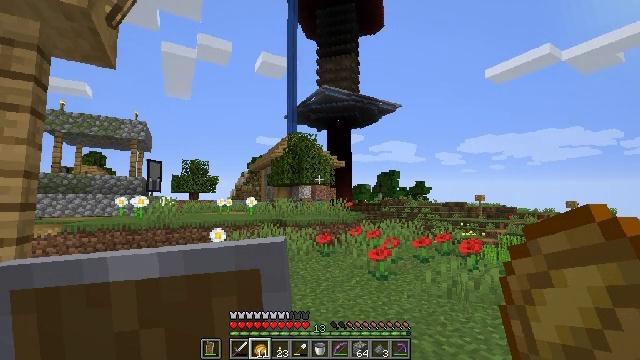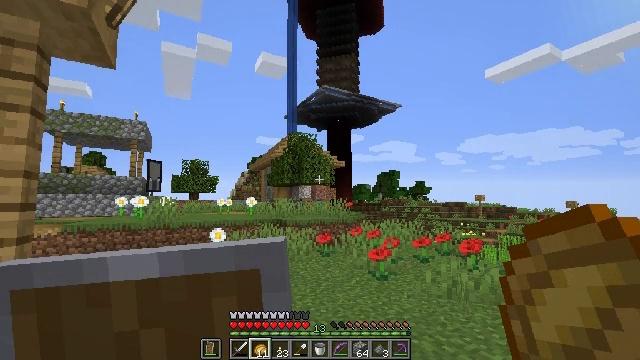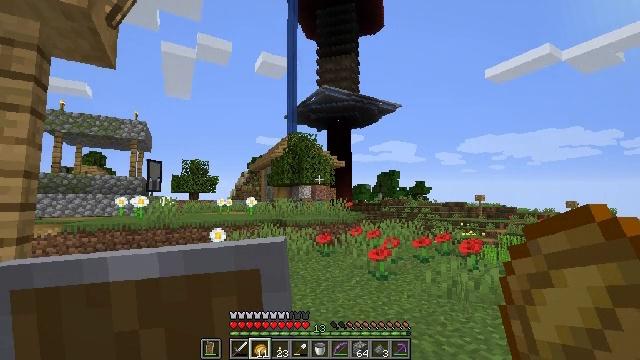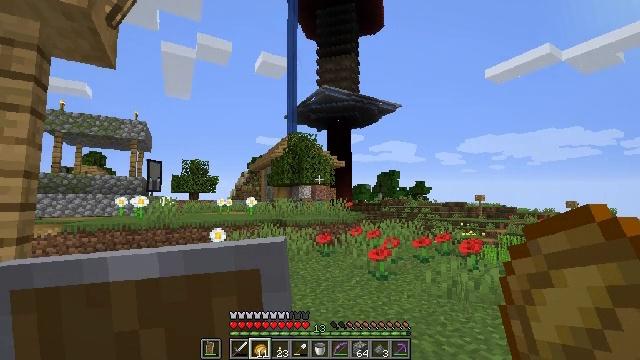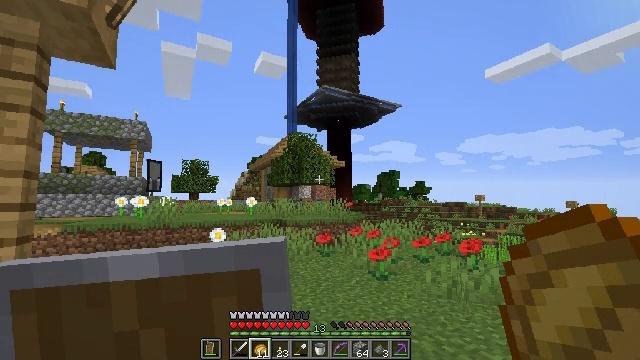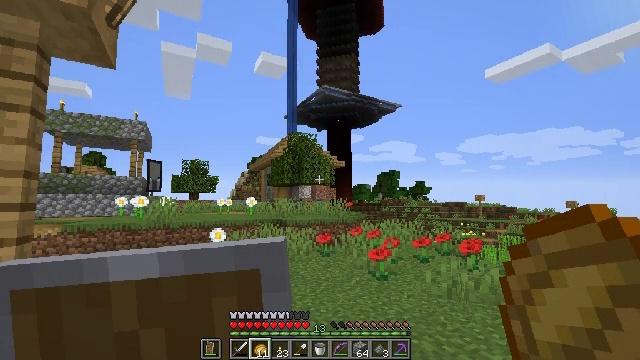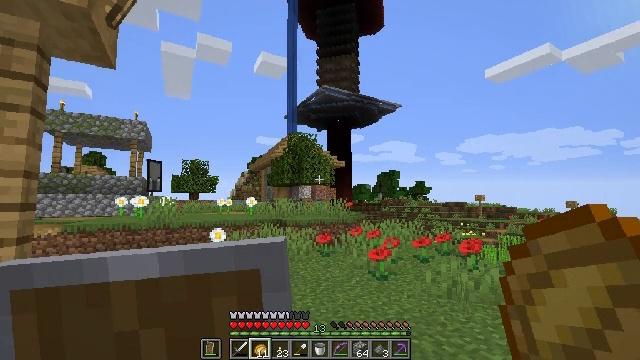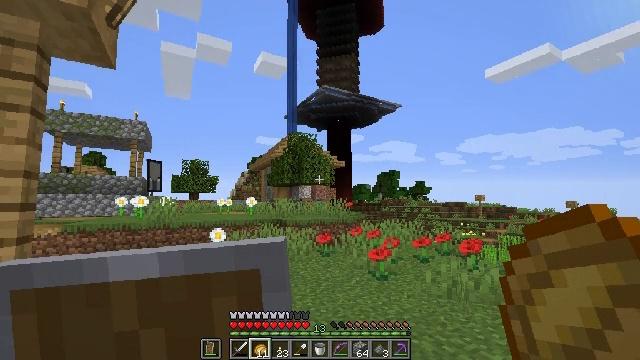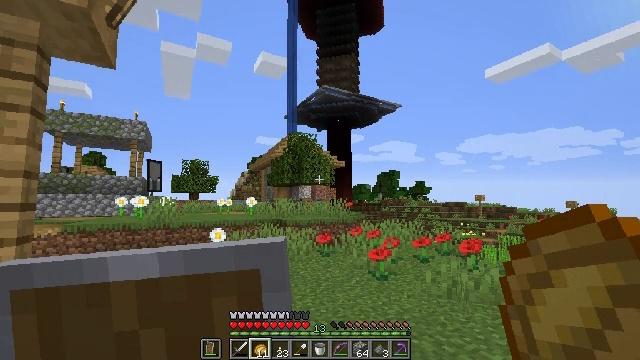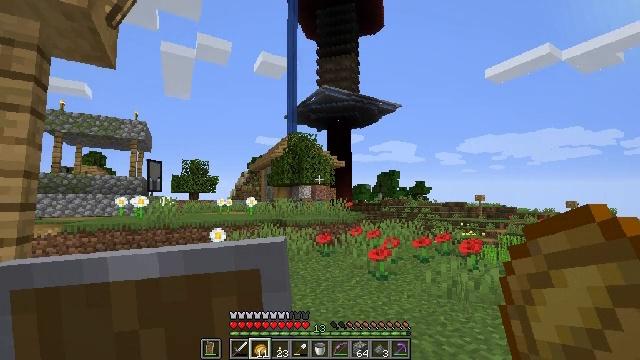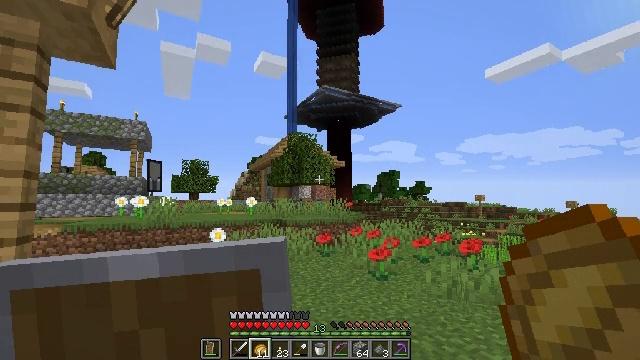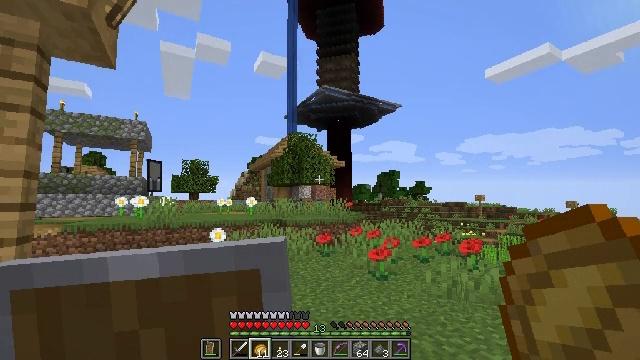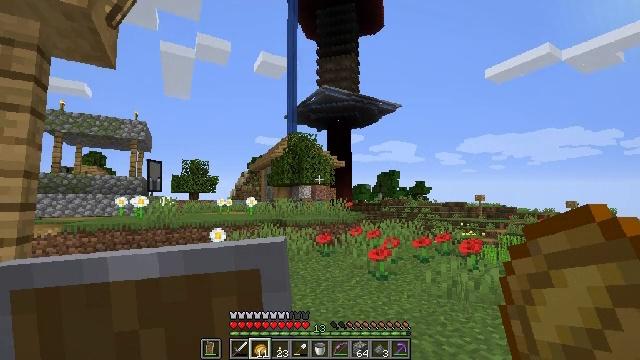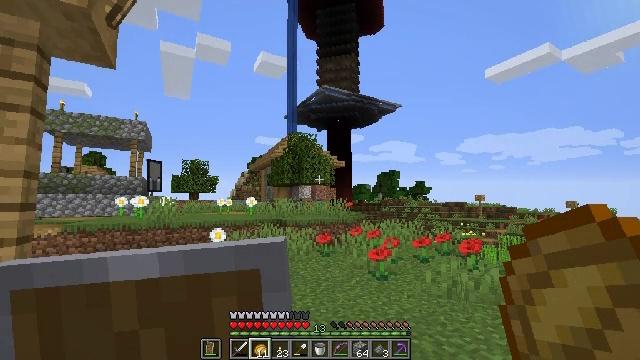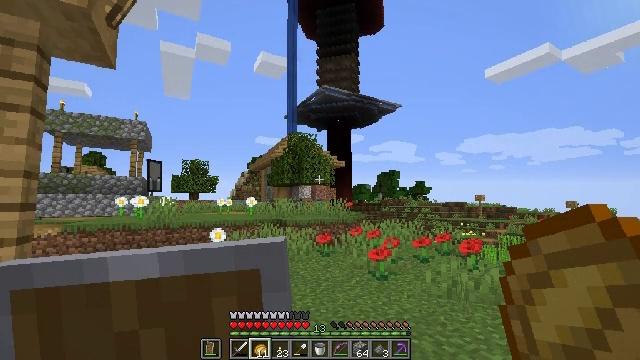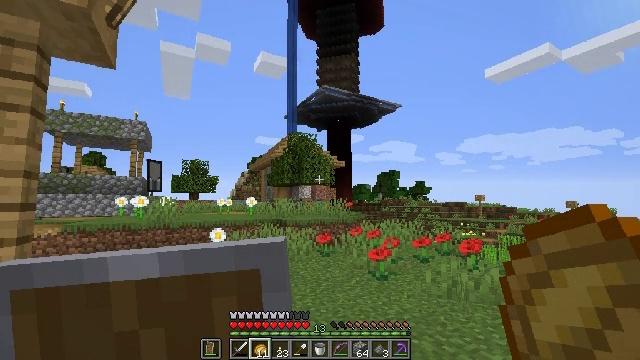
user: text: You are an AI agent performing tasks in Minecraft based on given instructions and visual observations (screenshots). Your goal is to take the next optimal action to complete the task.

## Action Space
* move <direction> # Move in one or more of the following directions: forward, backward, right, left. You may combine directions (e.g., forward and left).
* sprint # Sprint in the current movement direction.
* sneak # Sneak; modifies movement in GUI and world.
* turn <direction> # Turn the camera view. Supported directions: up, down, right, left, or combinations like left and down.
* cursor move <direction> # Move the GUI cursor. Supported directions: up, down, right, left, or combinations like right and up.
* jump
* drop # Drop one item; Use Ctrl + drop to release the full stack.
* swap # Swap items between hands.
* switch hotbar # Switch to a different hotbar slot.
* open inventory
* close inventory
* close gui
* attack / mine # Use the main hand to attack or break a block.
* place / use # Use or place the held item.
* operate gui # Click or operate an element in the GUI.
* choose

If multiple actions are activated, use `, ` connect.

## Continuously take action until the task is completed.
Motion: motion action
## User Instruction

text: Prepare a bow on the crafting table.
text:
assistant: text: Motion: no_op
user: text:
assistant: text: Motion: no_op
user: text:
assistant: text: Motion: no_op
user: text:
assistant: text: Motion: no_op
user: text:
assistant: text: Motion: no_op
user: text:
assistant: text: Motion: no_op
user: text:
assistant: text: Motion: no_op
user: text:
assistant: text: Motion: no_op
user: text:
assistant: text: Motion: no_op
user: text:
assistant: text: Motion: no_op
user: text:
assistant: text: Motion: no_op
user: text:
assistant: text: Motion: no_op
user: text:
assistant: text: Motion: no_op
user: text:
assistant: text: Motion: no_op
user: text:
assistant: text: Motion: no_op
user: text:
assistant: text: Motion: no_op
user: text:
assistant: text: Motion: no_op
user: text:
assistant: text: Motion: no_op
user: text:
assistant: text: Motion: no_op
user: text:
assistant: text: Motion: no_op
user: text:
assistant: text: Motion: no_op
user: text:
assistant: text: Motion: no_op
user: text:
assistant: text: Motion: no_op
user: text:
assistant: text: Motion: no_op
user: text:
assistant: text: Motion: no_op
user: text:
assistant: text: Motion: no_op
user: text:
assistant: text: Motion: no_op
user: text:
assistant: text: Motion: no_op
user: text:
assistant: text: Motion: no_op
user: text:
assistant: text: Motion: no_op